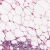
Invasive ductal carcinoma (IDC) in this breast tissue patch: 1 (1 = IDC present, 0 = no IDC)